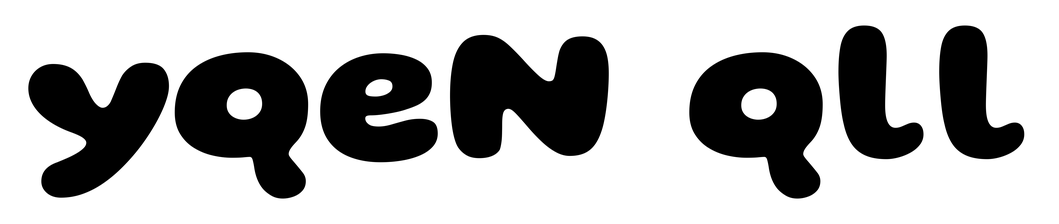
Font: Gluten_ExtraBold